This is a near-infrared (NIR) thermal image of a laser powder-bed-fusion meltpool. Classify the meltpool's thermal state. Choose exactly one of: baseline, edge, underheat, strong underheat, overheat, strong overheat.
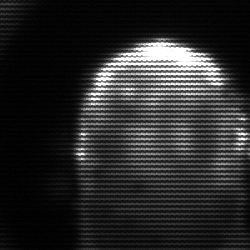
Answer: baseline